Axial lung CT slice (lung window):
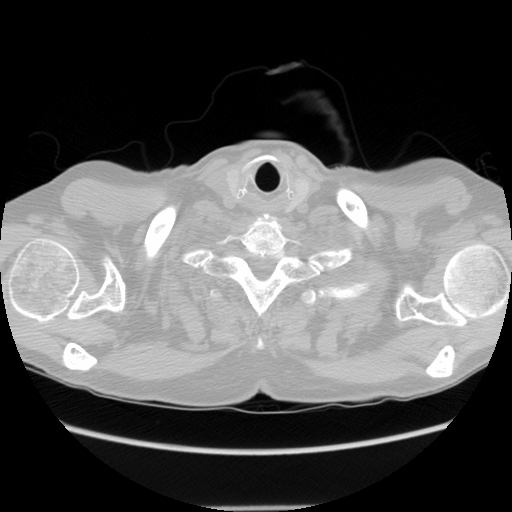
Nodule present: no